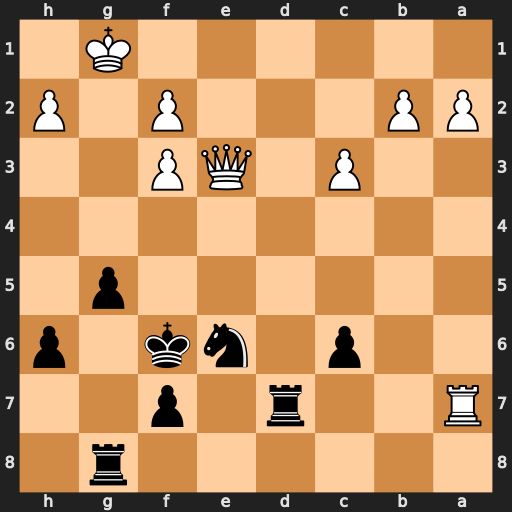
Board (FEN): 6r1/R2r1p2/2p1nk1p/6p1/8/2P1QP2/PP3P1P/6K1
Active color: b
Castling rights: -
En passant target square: -
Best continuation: Rd1+ Kg2 Nf4+ Qxf4+ gxf4+